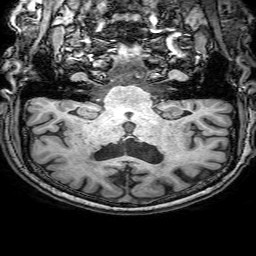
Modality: T1w
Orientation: sagittal
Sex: male
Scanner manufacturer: philips
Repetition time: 0.00822 s
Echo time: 0.0038 s